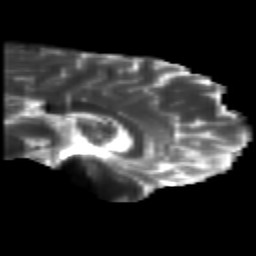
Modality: T2w
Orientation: sagittal
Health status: healthy
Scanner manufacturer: siemens
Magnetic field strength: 3 T
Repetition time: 10 s
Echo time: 0.092 s